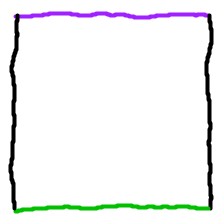
Shape: square